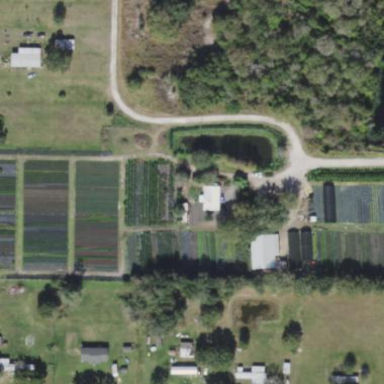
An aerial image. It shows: Plant nursery area.